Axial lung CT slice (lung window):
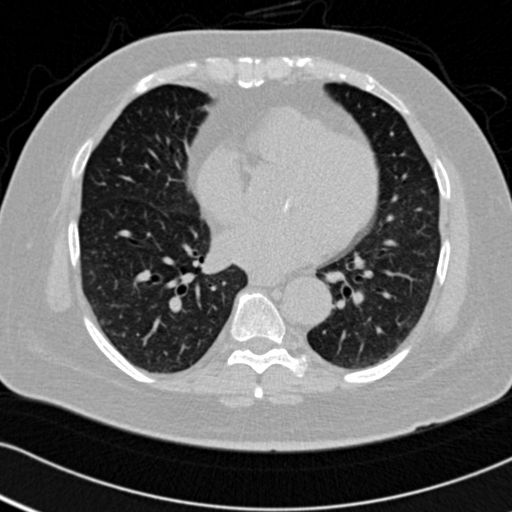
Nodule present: no